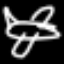
Label: airplane